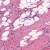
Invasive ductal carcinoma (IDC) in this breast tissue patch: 0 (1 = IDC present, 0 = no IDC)